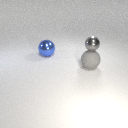
large gray rubber sphere below small gray metal sphere